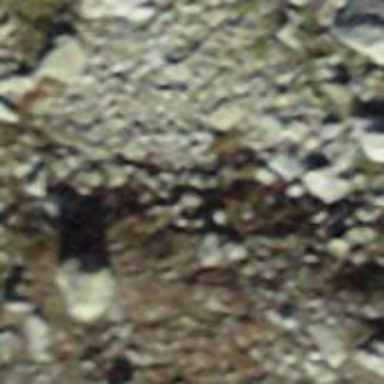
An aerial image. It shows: Scree landscape.